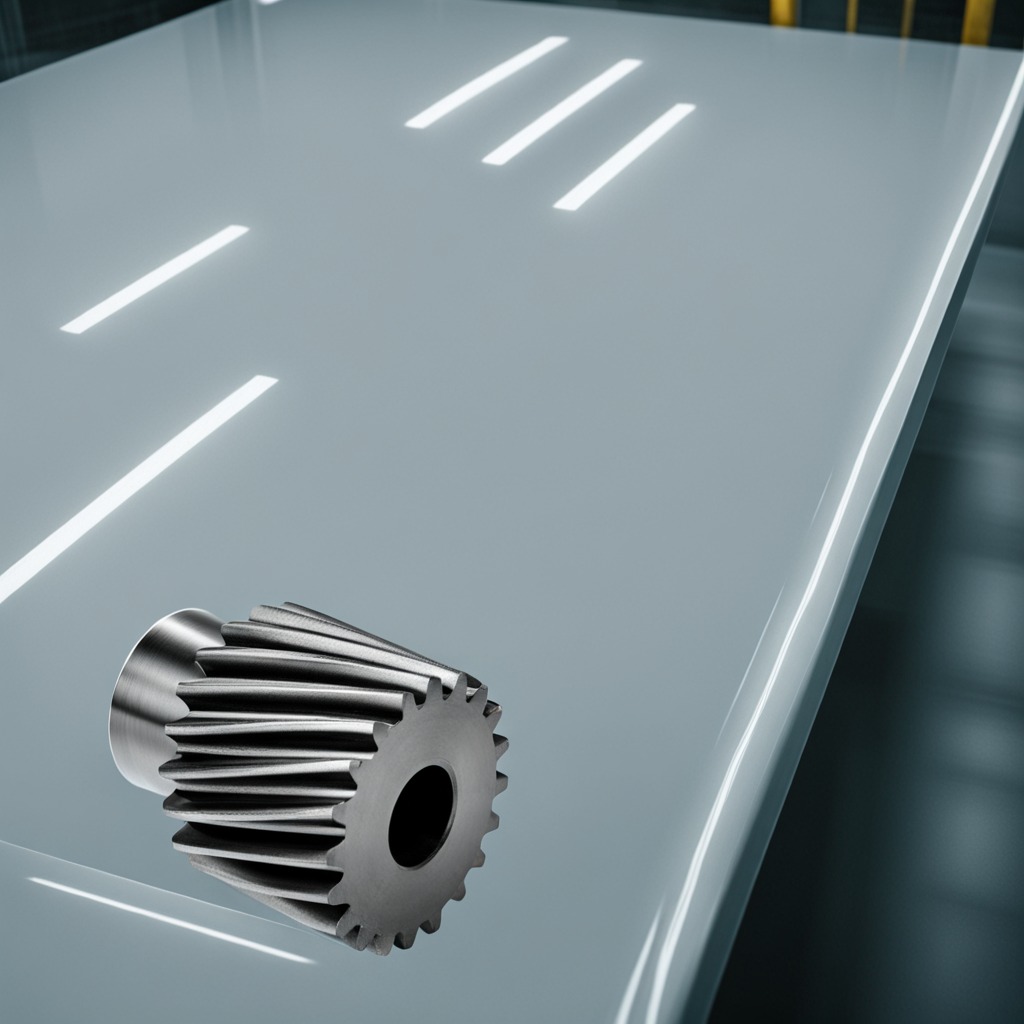
A steel gear with teeth is lying on the table.